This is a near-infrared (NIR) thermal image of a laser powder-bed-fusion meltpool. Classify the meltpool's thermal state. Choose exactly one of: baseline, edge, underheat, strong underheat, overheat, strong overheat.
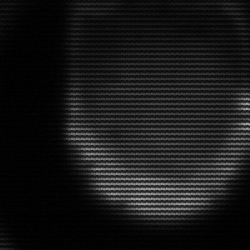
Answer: edge